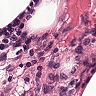
Metastatic tissue present: no